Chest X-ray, AP view. Patient: 40 years old, sex F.
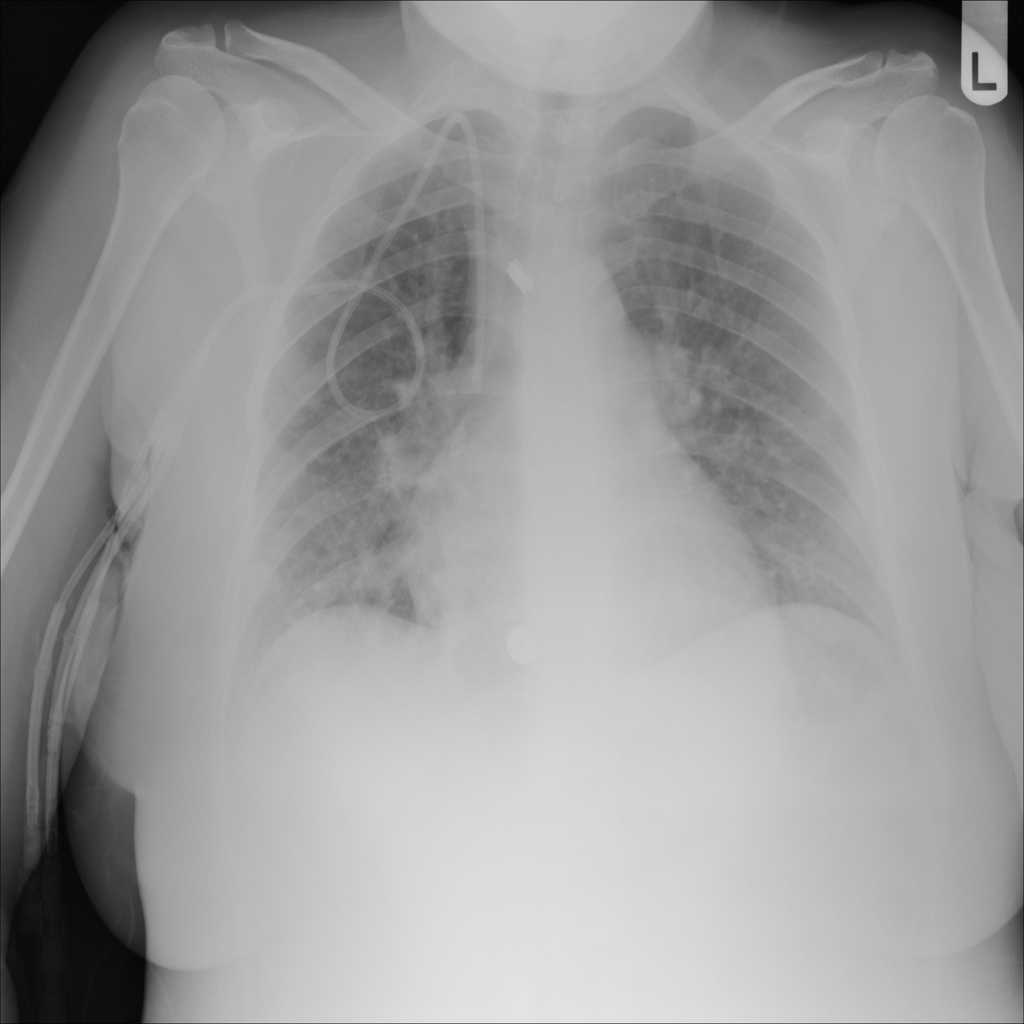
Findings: No Finding